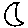
Label: moon